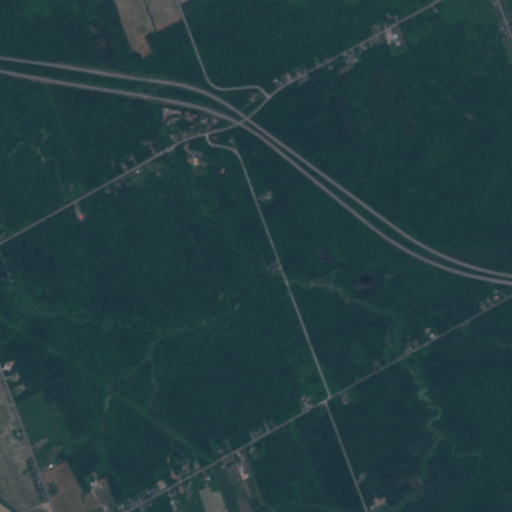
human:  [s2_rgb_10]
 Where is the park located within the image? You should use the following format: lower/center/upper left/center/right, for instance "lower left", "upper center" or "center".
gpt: The park is located in the upper right of the image.
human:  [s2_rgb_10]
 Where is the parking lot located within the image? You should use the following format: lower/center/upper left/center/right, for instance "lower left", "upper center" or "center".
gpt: The parking lot is located in the upper right of the image.
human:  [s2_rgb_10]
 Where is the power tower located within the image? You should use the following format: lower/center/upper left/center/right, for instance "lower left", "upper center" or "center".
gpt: The power tower is located in the lower left of the image.
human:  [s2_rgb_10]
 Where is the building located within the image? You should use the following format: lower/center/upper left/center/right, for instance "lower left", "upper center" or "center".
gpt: There is no building in the image.